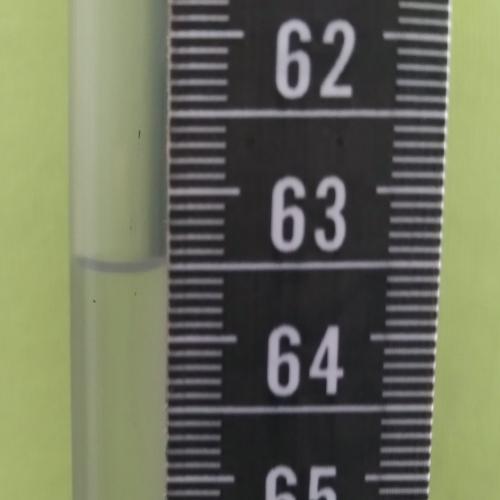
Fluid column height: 63.5 cm